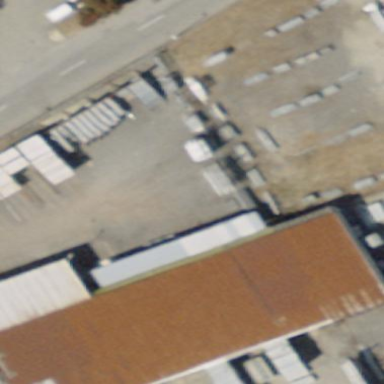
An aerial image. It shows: Industrial building with flat roof.